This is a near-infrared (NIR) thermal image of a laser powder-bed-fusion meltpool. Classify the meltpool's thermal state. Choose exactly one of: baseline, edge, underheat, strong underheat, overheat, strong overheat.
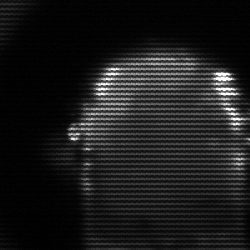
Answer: baseline